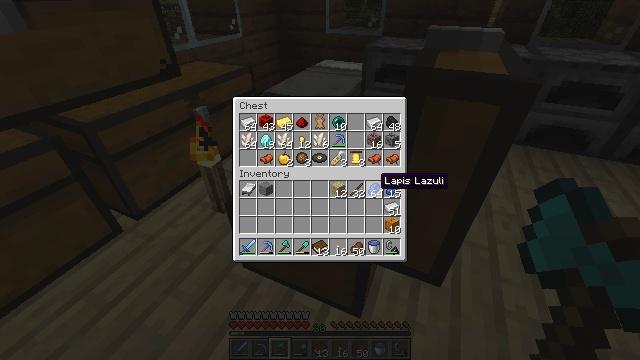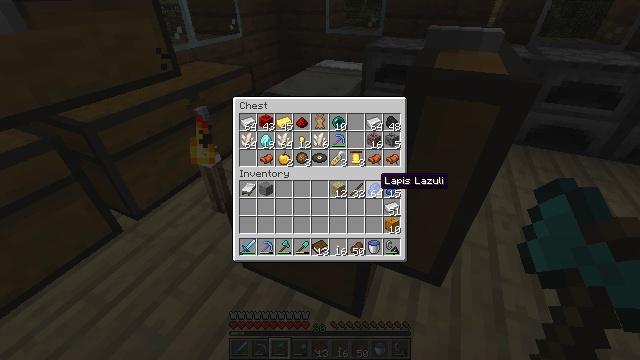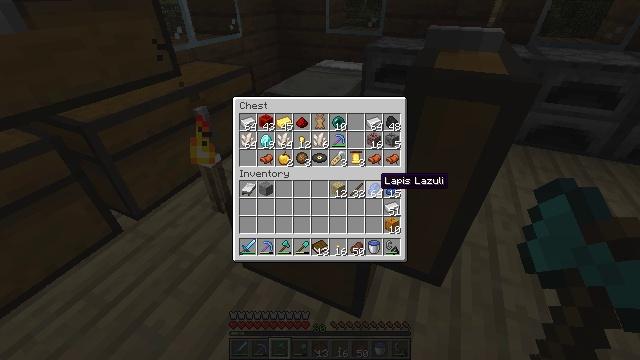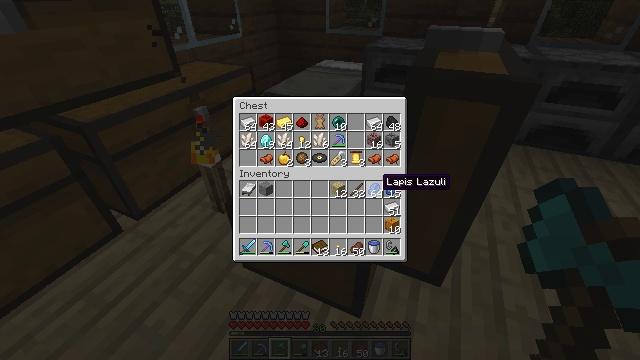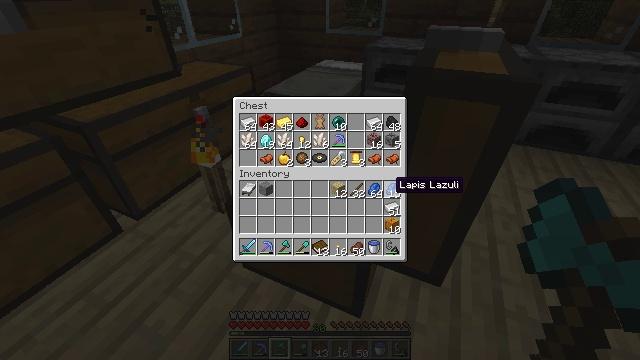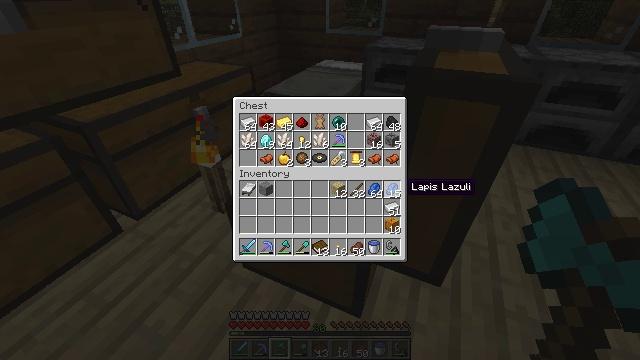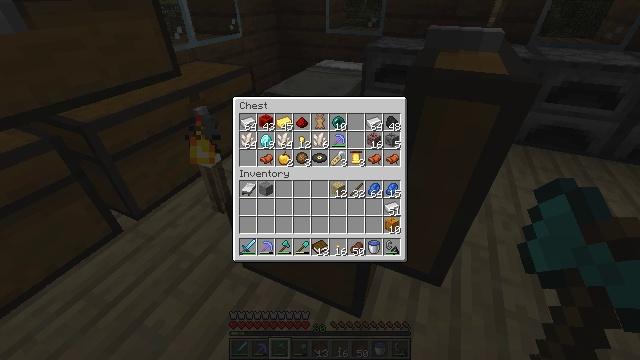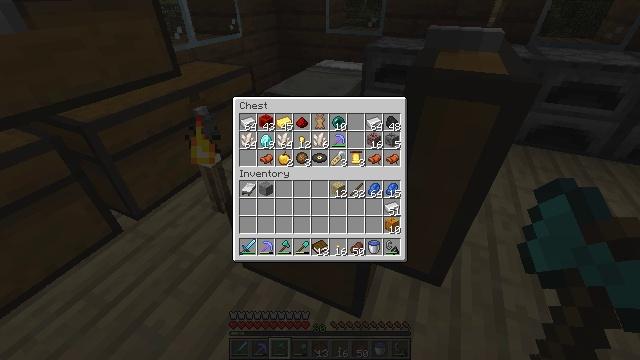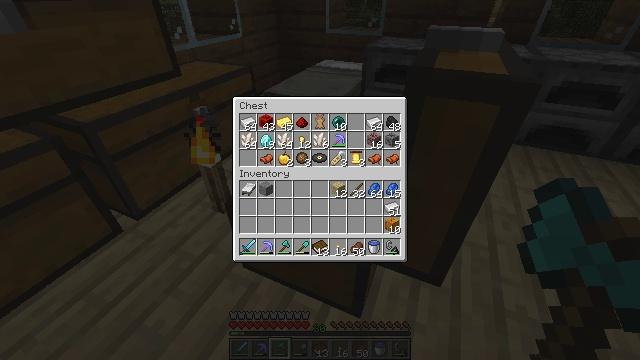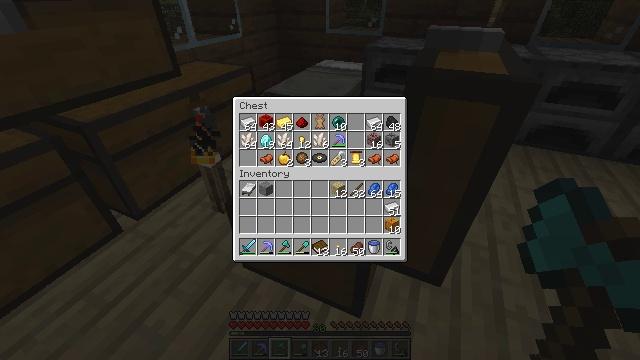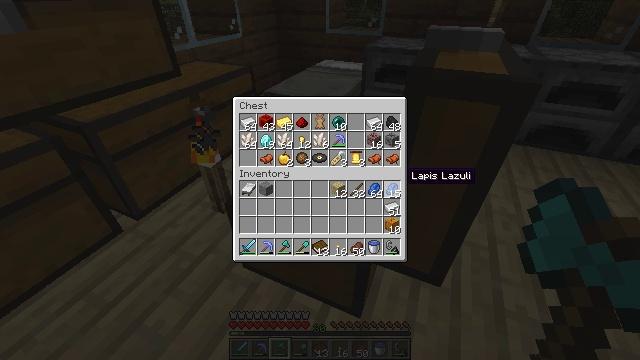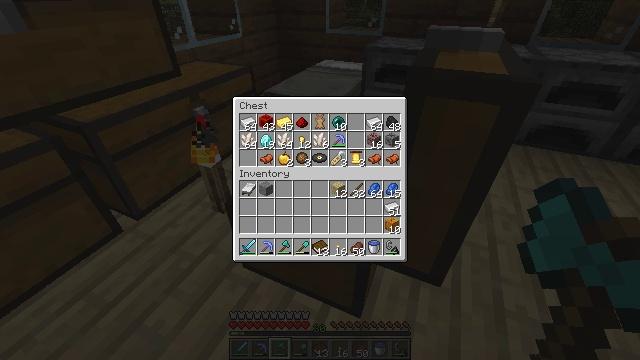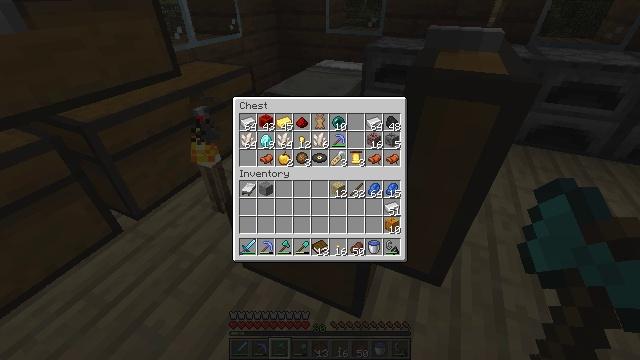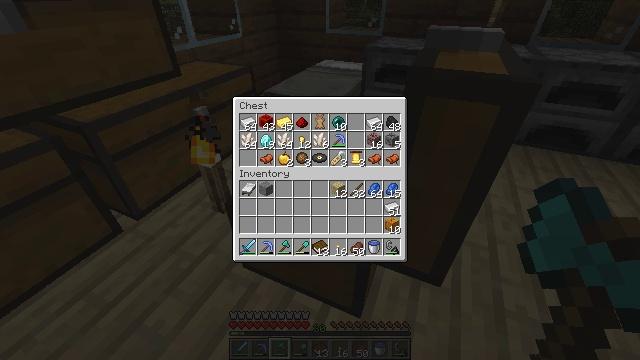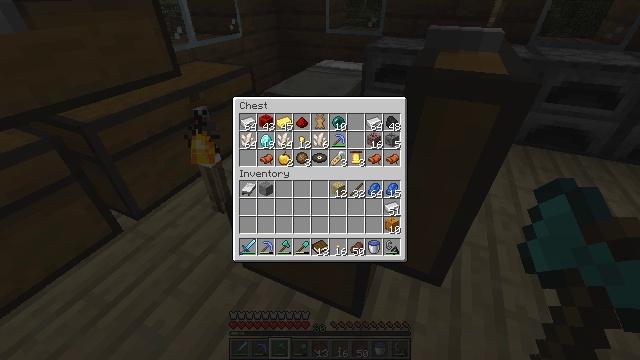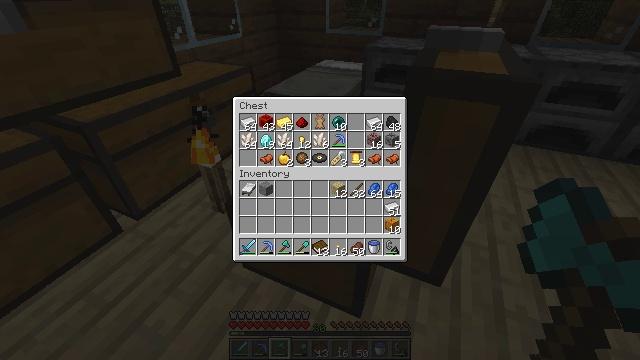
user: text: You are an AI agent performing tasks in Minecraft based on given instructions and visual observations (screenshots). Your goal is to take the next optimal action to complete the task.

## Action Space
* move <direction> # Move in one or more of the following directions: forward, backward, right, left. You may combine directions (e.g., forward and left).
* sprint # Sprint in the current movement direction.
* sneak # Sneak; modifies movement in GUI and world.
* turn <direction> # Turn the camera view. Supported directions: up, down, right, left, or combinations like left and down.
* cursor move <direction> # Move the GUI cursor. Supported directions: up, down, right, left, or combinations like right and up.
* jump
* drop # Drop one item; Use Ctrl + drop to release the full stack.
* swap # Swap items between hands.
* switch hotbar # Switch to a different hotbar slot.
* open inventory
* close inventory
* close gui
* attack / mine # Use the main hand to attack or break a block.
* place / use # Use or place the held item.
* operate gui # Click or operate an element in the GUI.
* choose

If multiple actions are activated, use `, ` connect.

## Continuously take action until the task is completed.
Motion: motion action
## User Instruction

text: Attack the powered rail to remove it.
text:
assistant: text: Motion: no_op
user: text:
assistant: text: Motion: no_op
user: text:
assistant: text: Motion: no_op
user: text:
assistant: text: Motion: turn right
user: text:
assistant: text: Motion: turn right
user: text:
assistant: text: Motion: no_op
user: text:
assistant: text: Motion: no_op
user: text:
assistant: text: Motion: no_op
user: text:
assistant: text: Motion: no_op
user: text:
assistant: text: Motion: no_op
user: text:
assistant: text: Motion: turn up
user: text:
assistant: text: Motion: no_op
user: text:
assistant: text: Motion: no_op
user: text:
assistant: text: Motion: no_op
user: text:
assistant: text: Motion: no_op
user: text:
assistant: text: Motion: no_op
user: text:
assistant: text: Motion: no_op
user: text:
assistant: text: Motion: no_op
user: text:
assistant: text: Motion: no_op
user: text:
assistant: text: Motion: no_op
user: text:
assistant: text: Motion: no_op
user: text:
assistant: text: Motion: no_op
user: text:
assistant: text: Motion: no_op
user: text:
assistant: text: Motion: no_op
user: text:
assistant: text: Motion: turn up
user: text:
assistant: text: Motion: no_op
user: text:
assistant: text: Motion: no_op
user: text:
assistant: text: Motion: no_op
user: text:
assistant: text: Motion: no_op
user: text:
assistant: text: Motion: no_op